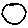
Label: circle